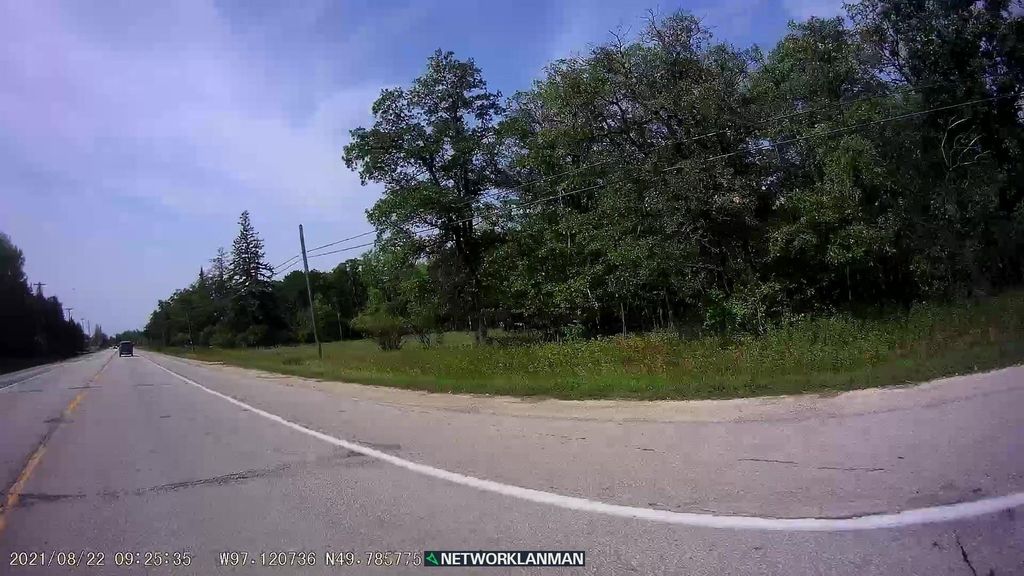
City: winnipeg